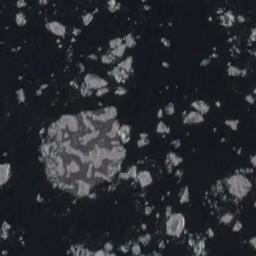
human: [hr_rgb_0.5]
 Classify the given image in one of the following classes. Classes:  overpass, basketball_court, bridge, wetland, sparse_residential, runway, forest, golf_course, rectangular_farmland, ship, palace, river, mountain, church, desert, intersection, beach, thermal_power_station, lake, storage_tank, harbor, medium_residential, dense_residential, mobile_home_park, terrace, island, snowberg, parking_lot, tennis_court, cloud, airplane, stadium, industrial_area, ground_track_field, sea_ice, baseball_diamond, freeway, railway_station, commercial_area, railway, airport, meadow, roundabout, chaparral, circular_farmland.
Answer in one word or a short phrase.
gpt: sea_ice